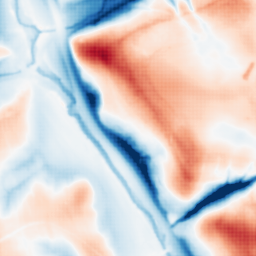
Category: multiscale
Decomposition family: dog
Decomposition parameters: sigma_low: 1
sigma_high: 20
Upsampling method: sinc_blackman
Upsampling parameters: scale: 8
kernel_size: 16
Upsampling scale: 8